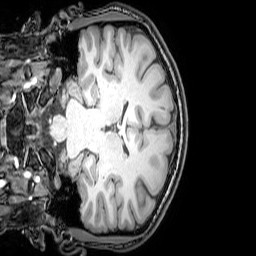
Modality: T1w
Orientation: coronal
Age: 24
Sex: male
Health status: healthy
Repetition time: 0.081 s
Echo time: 0.037 s